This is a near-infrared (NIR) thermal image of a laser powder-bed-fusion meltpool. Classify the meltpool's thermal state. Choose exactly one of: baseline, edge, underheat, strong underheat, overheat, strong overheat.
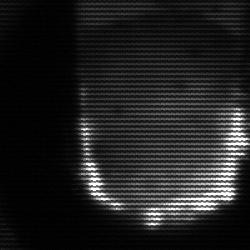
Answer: baseline